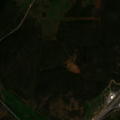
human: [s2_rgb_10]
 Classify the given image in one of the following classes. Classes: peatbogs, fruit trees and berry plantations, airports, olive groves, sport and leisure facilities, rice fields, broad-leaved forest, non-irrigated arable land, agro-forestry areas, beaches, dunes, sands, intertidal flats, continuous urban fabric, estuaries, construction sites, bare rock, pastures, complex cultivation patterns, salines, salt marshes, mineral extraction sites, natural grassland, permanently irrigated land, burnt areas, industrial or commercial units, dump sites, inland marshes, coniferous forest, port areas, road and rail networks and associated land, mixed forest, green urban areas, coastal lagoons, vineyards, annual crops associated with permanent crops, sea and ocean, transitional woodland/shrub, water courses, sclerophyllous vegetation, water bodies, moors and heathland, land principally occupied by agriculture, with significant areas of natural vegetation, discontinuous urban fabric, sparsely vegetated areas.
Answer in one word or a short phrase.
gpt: fruit trees and berry plantations, pastures, annual crops associated with permanent crops, land principally occupied by agriculture, with significant areas of natural vegetation, sclerophyllous vegetation